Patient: sex M, age 61
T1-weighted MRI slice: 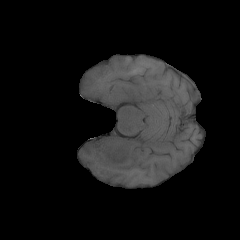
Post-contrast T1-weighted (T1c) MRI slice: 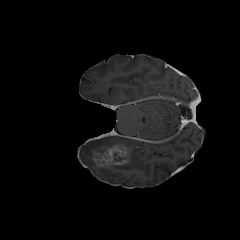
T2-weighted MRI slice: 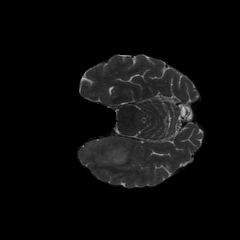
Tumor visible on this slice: yes
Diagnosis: Glioblastoma, IDH-wildtype
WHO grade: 4